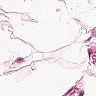
Metastatic tissue present: no